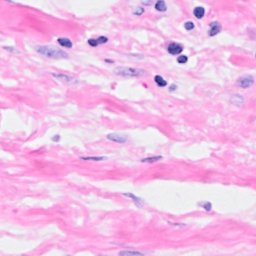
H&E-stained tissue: Breast